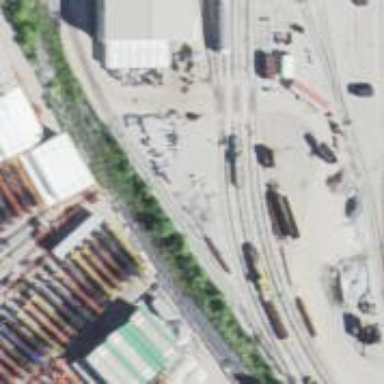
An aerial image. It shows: Electrified rail in service yard.